Field crop: maize
Growth stage: 2
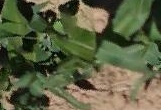
Species: maize